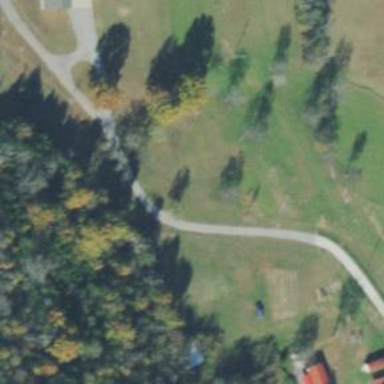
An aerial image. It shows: Driveway leading to service road.